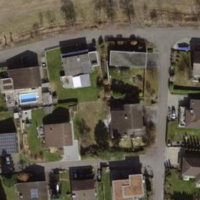
EUNIS habitat code: 55
Species observed at this site:
Cichorium intybus
Iris sibirica